Question: As per my requirement i need to create a view like following view

but my problem is, i'm able to add a new view to the existing view but
as i mentioned <URL> ,can anybody
help me in solving this. Thanks.
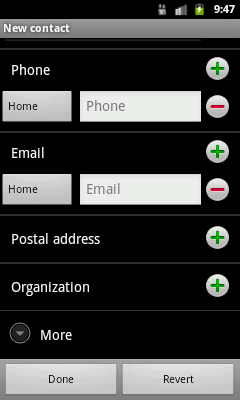
Answer: > Got Answer in the following link.
<URL>